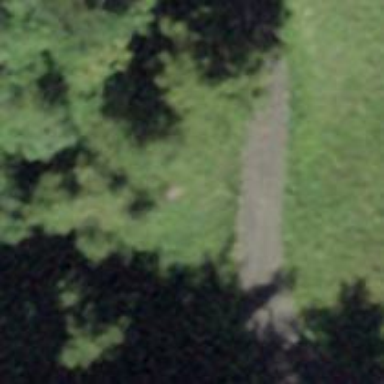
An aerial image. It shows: Well-maintained track road of grade 1.